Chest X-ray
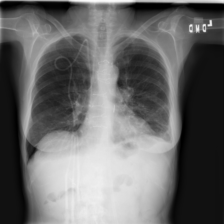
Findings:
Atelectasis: negative
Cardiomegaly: negative
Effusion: positive
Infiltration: positive
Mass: negative
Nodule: negative
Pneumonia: negative
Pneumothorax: negative
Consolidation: negative
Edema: negative
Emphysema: negative
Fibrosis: negative
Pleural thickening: negative
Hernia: negative